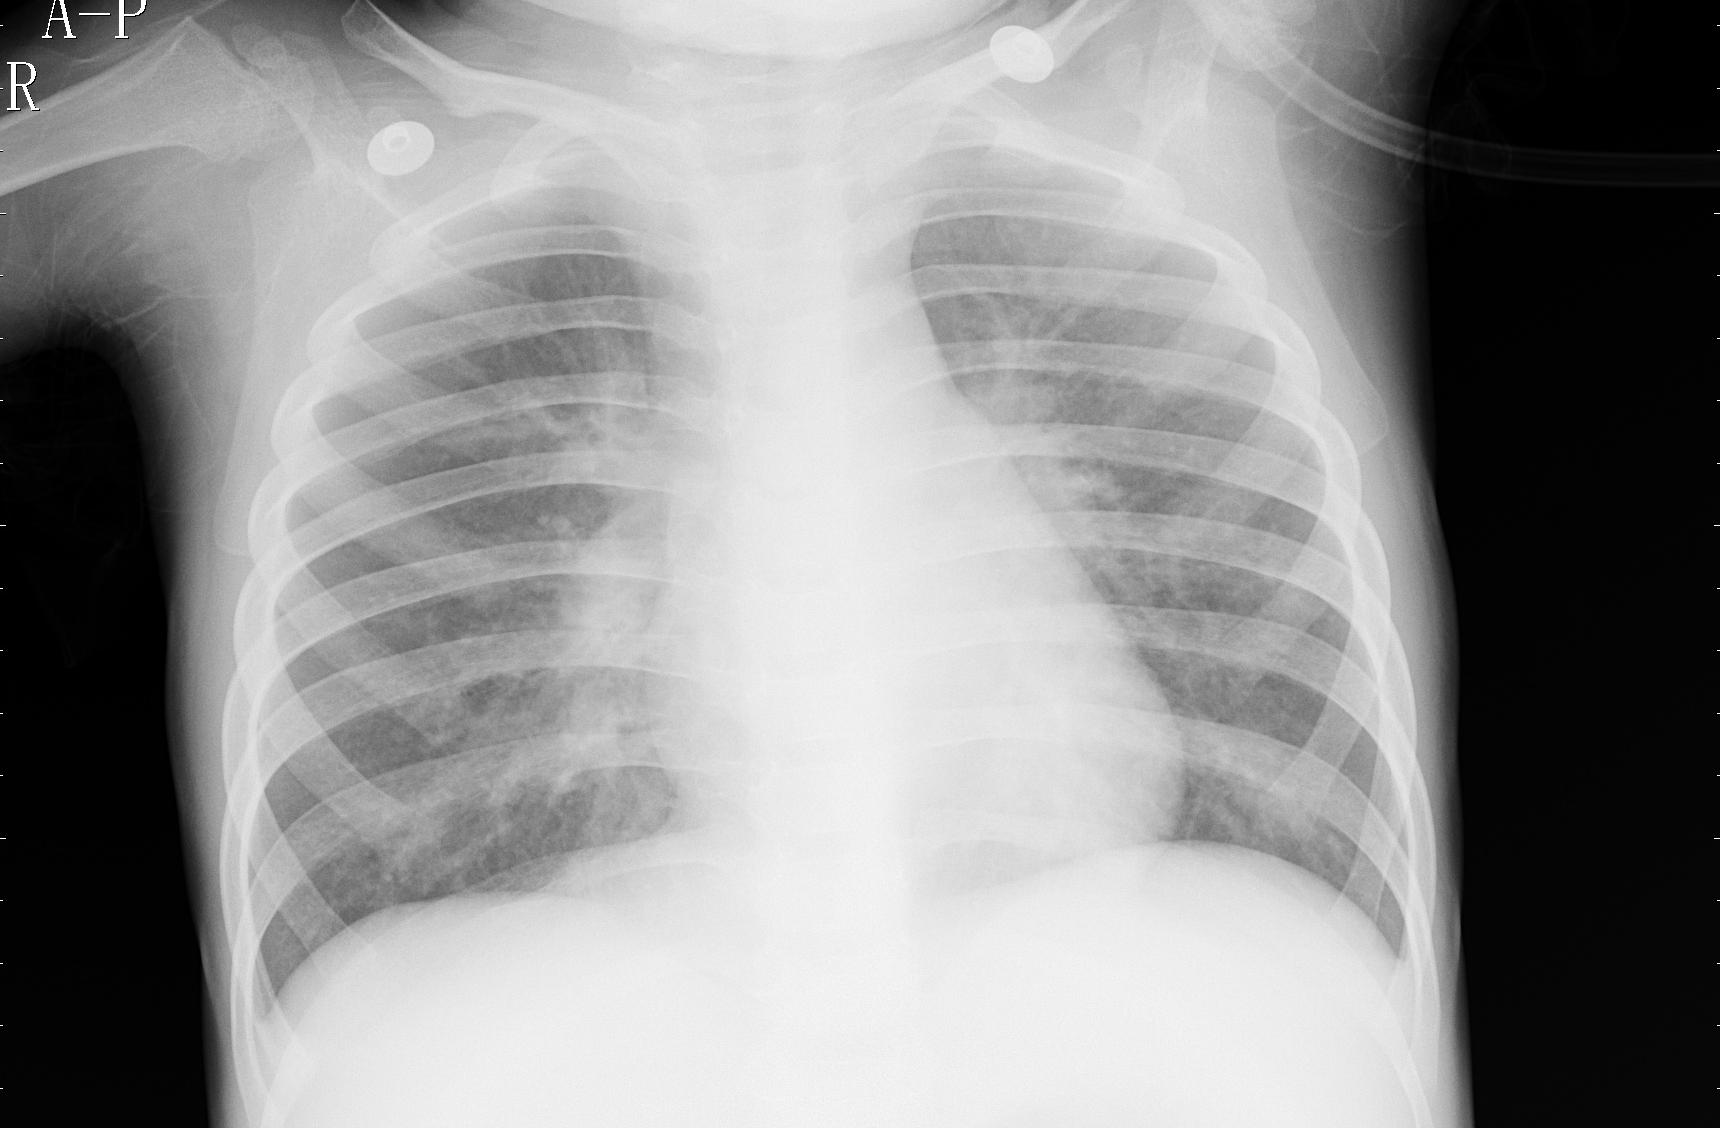
Diagnosis: PNEUMONIA